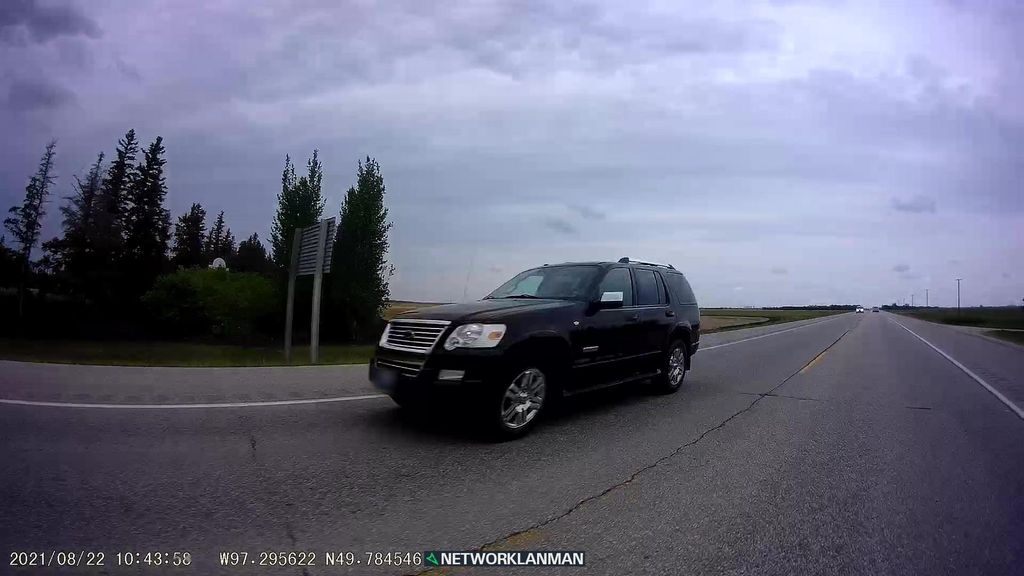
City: winnipeg